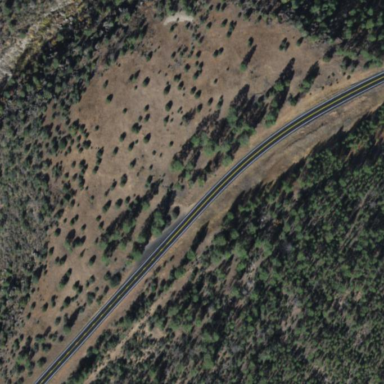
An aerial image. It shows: Rest area on the road.